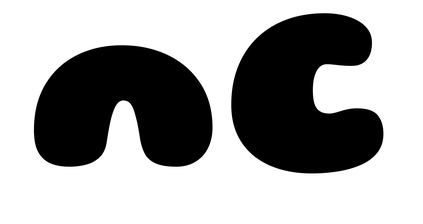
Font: Gluten_Black